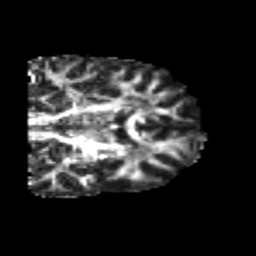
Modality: FA
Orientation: coronal
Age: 24
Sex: male
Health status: healthy
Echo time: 0.074 s